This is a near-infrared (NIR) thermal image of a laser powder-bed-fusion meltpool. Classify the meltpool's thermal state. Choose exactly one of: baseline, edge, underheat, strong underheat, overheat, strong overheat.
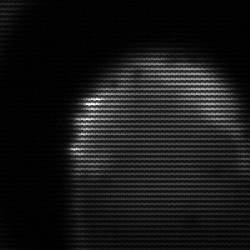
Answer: edge